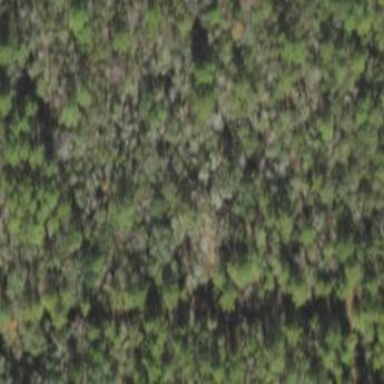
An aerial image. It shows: Mixed woodland with various types of leaves.